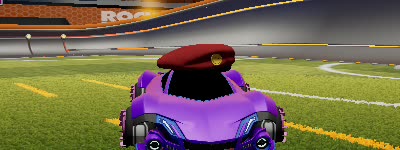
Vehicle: werewolf